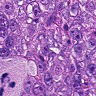
Metastatic tissue present: yes